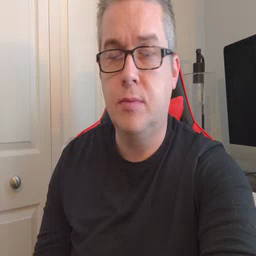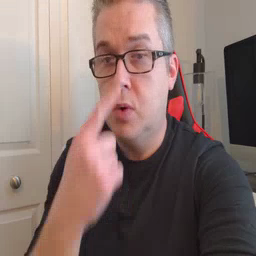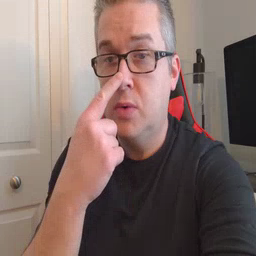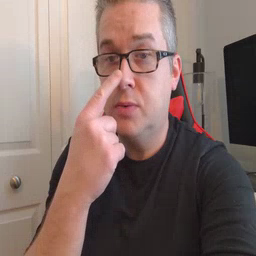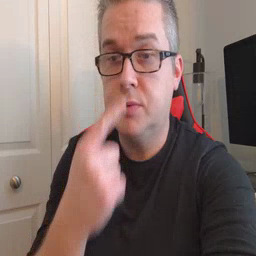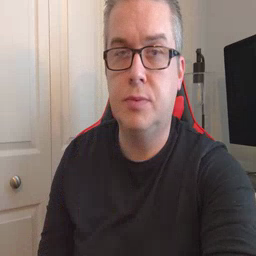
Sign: nose